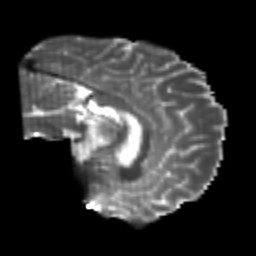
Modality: T2w
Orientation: sagittal
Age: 24
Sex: male
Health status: healthy
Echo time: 0.074 s